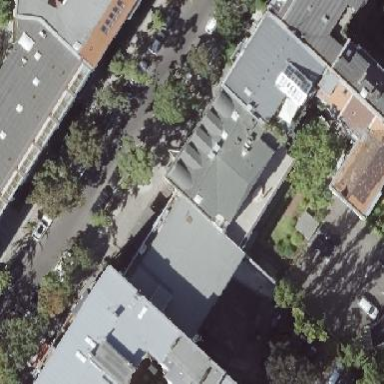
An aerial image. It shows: Commercial building.